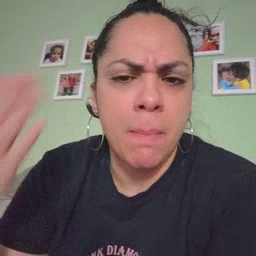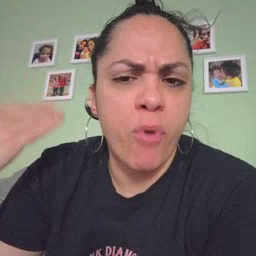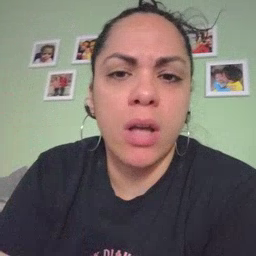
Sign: before